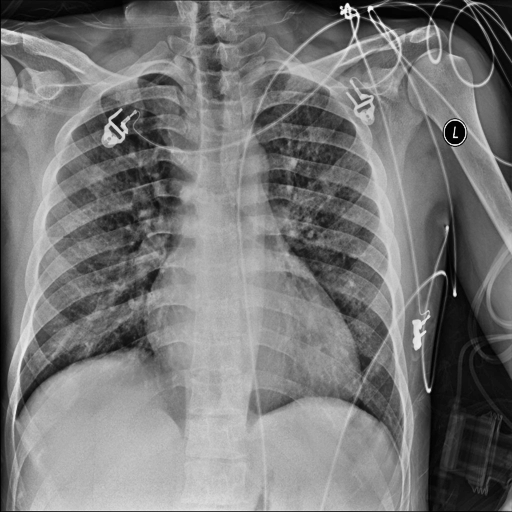
Finding: NORMAL